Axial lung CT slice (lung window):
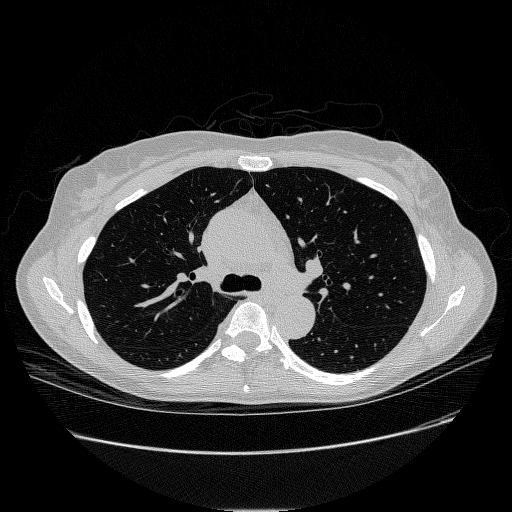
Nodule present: no